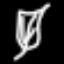
Label: leaf